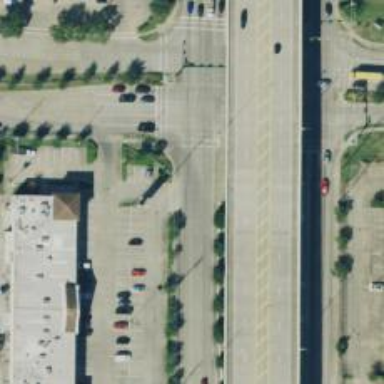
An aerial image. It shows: Primary link highway with frontage road.